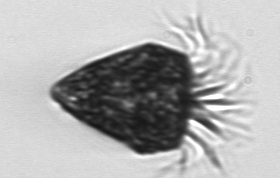
Label: Strombidium_morphotype2